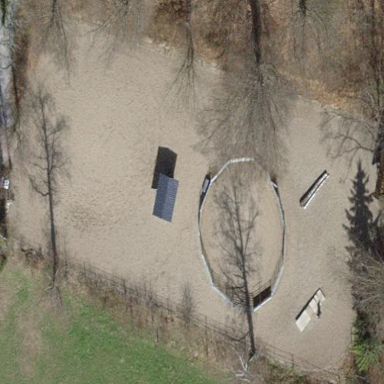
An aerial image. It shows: Equestrian pitch used for leisure and sports activities.